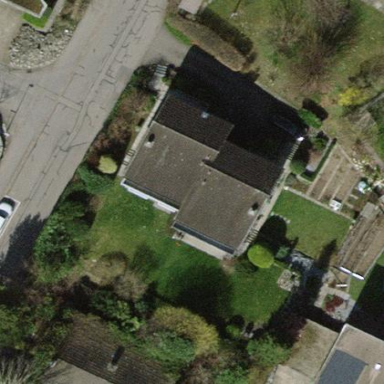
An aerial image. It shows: Semi-detached house.